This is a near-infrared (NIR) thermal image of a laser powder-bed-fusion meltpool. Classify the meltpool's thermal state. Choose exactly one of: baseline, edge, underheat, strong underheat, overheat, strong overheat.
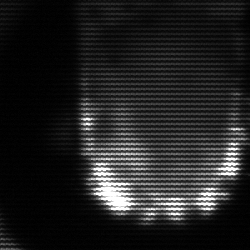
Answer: baseline